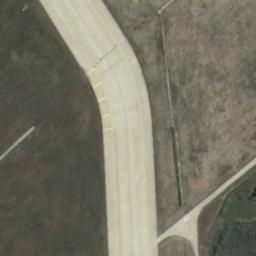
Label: runway